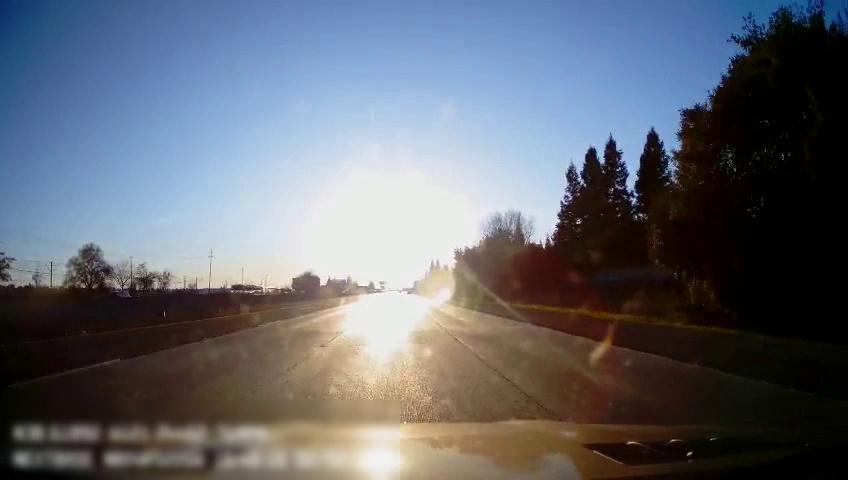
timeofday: Day
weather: Sunny
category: Drivable Space
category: Vehicles | Car
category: Lanes | Alternate Lane
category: Lanes | Alternate Lane
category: Lanes | Current Lane
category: Lanes | Alternate Lane